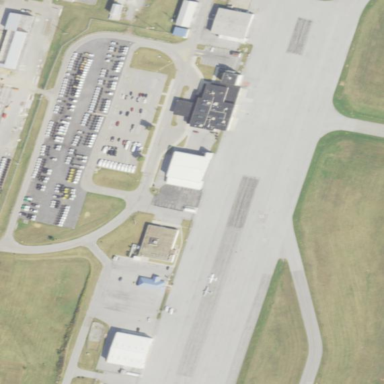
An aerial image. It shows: Apron at the airport.